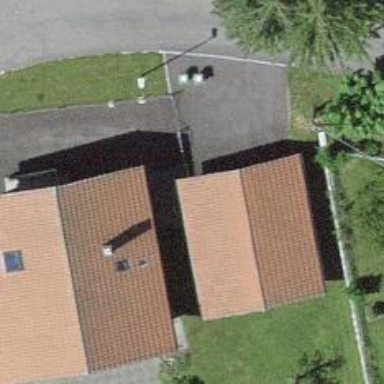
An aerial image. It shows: Garage building.